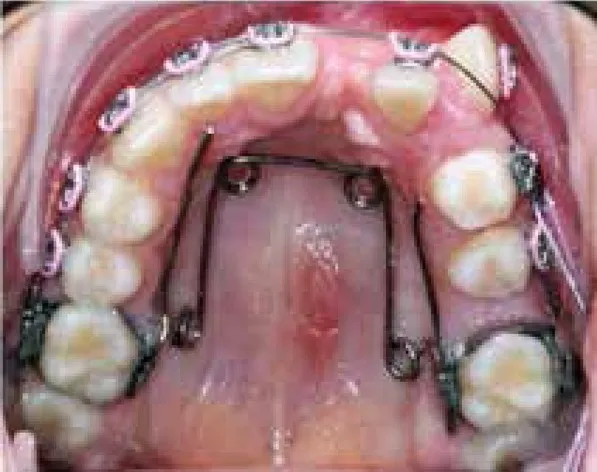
Quad-helix appliance installed to maintain distalization of #26.
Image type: radiology (ct)